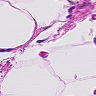
Metastatic tissue present: no